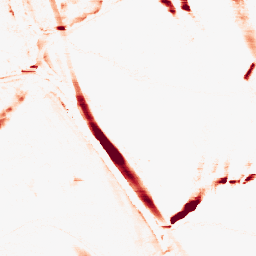
Category: morphological
Decomposition family: morphological_rect
Decomposition parameters: operation: opening
width: 20
height: 3
Upsampling method: regularized
Upsampling parameters: scale: 4
lambda_reg: 0.01
Upsampling scale: 4